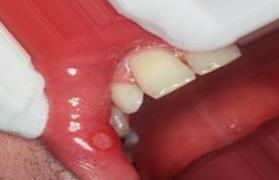
Condition: Mouth Ulcer